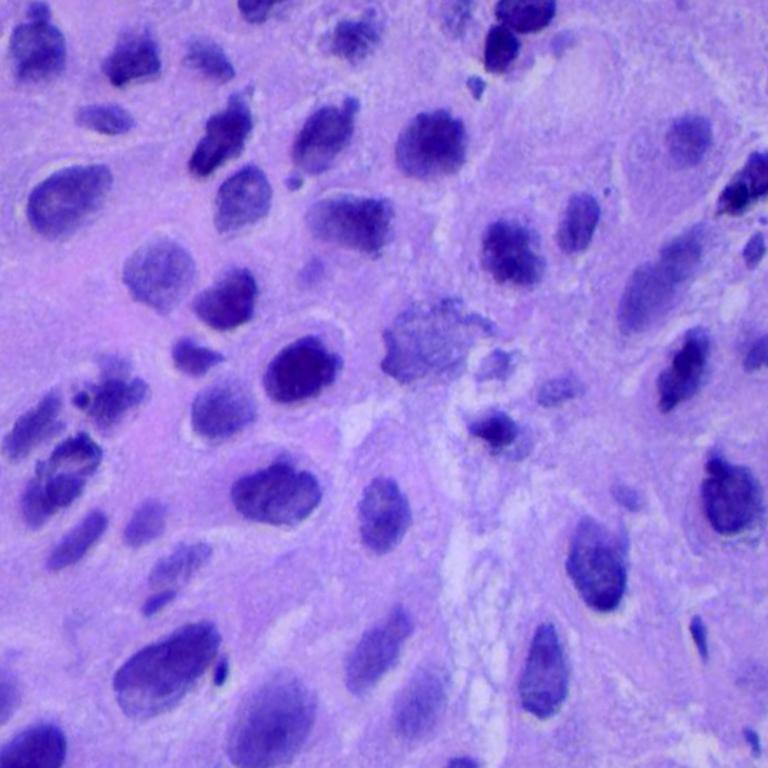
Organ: lung
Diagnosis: squamous carcinomas